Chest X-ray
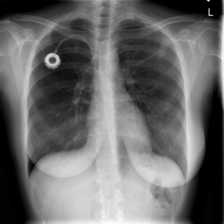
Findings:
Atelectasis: negative
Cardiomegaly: negative
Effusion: negative
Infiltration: negative
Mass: negative
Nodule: negative
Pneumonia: negative
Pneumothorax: negative
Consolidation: negative
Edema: negative
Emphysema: negative
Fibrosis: negative
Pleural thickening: negative
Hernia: negative